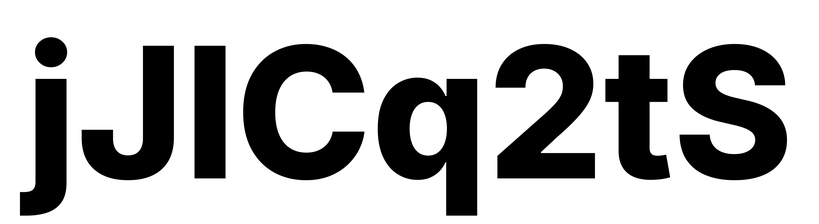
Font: Inter_ExtraBold